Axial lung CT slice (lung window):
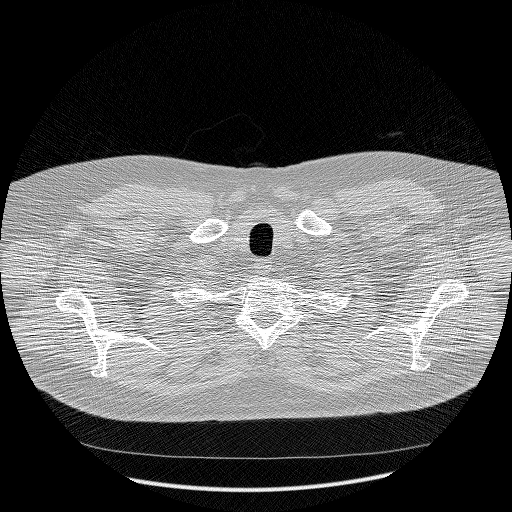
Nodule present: no